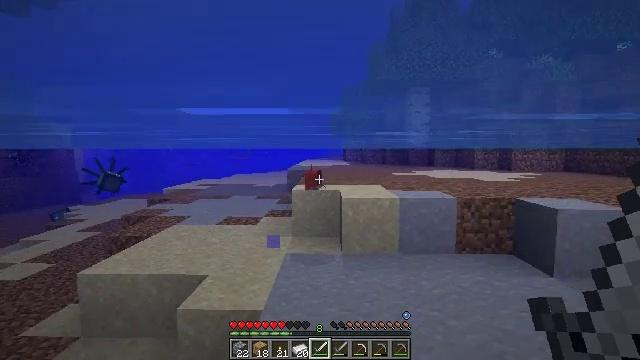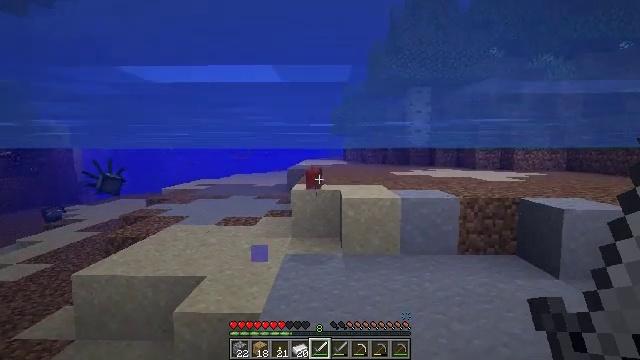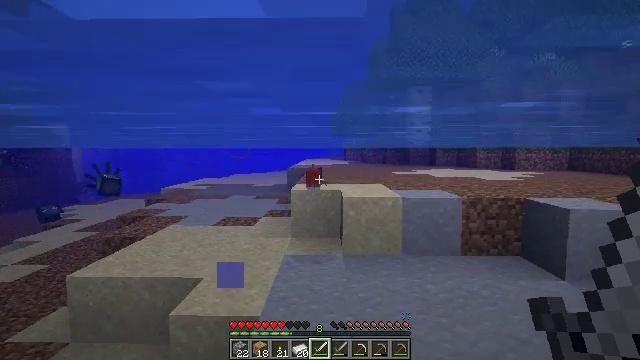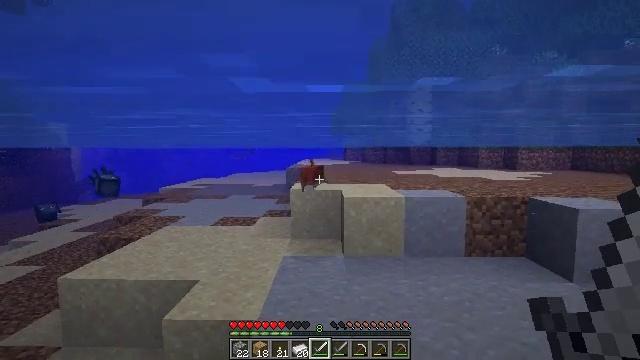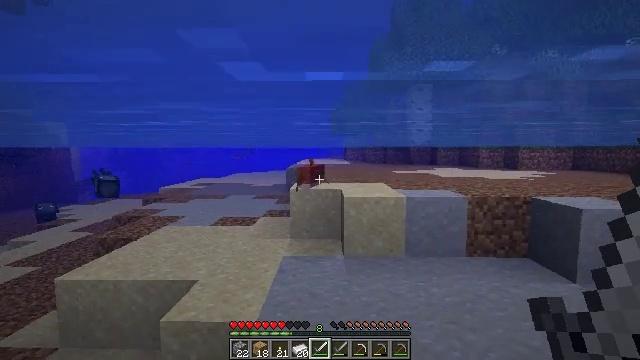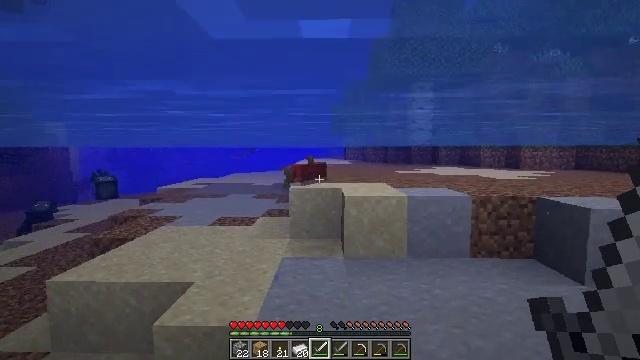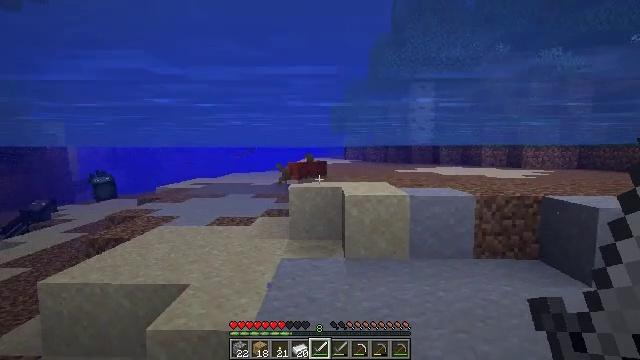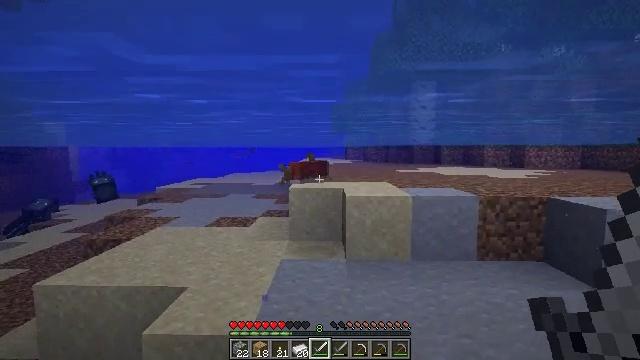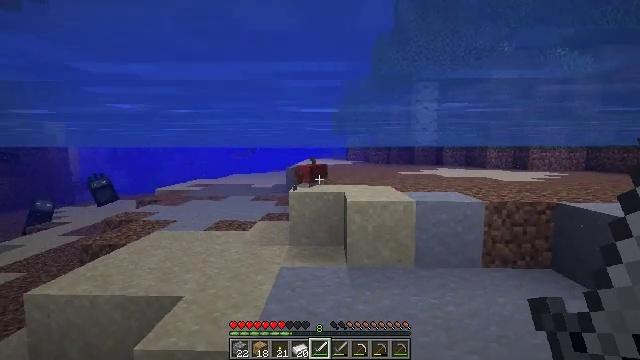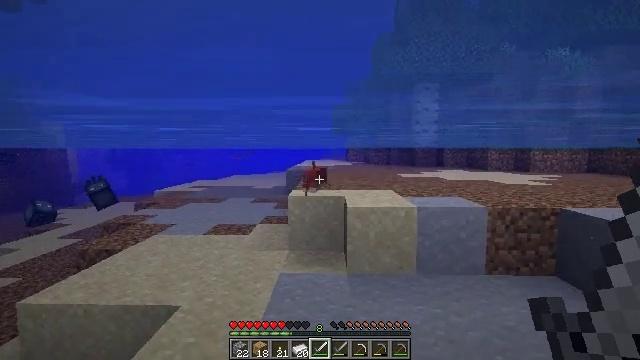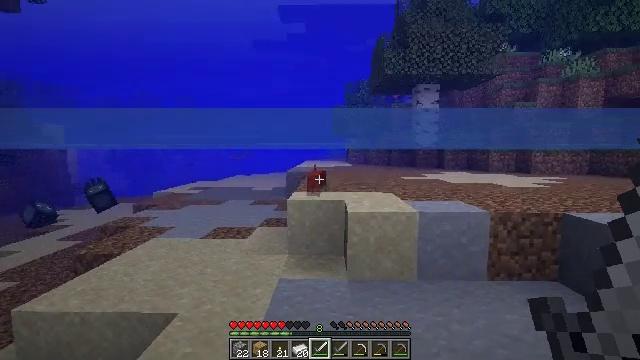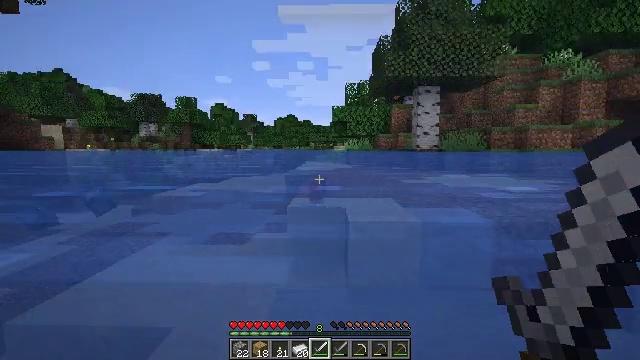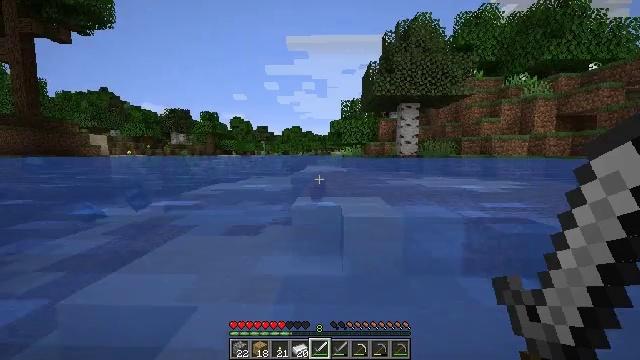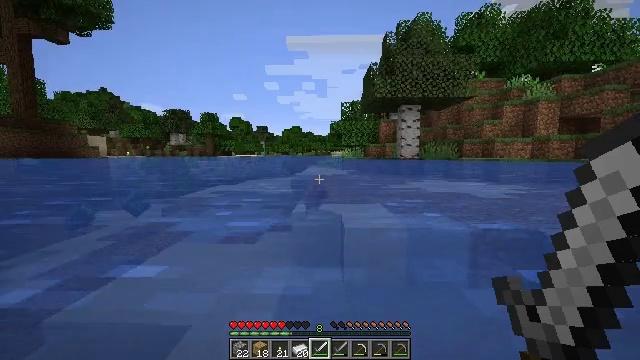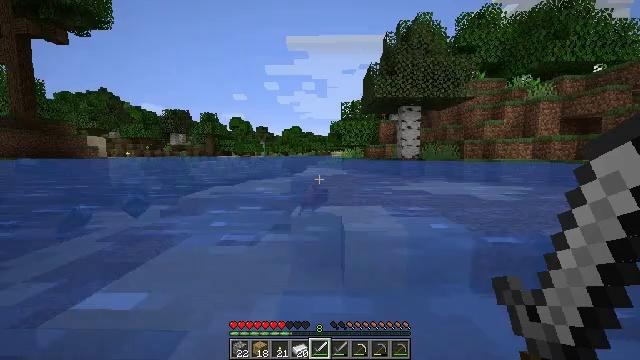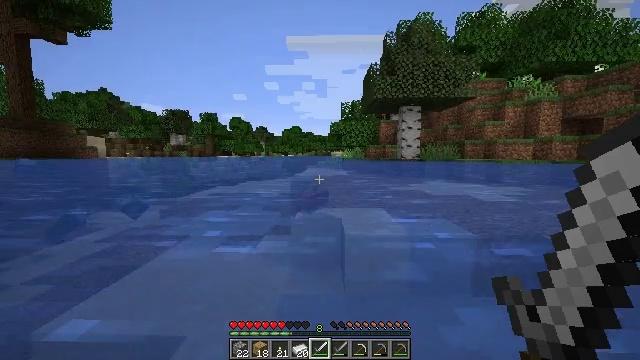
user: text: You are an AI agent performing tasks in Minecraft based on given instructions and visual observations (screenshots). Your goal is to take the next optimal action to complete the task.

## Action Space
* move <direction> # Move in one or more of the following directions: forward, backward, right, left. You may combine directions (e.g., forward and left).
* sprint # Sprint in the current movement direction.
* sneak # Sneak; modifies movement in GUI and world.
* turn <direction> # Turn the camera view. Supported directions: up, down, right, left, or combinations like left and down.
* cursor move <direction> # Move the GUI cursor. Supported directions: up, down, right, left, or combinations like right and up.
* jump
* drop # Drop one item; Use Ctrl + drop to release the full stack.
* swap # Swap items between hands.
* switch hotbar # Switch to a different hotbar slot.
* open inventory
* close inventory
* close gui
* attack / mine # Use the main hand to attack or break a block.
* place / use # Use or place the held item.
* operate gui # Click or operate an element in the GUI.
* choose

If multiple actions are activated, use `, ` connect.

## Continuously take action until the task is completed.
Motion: motion action
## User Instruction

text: Hunt fish.
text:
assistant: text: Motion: move forward
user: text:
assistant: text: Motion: move forward
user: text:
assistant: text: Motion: move forward
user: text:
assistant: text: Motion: move forward
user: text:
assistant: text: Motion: move forward
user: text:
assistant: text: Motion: move forward
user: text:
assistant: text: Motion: move forward, jump
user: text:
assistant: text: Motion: move forward, jump
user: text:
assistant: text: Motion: move forward, jump
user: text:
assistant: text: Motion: move forward, jump
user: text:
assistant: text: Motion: move forward, jump
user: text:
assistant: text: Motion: move forward
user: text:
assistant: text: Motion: move forward
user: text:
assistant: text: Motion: move forward
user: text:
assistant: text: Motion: move forward
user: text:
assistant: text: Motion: move forward
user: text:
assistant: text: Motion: move forward
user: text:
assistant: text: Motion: move forward
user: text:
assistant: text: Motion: move forward
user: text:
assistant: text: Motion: move forward
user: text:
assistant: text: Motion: move forward
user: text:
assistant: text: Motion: move forward
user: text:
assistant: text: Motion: move forward
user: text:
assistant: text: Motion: move forward
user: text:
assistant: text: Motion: move forward, turn down
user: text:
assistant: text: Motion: move forward
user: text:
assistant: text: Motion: move forward
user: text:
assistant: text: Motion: move forward
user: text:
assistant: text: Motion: move forward
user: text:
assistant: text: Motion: move forward